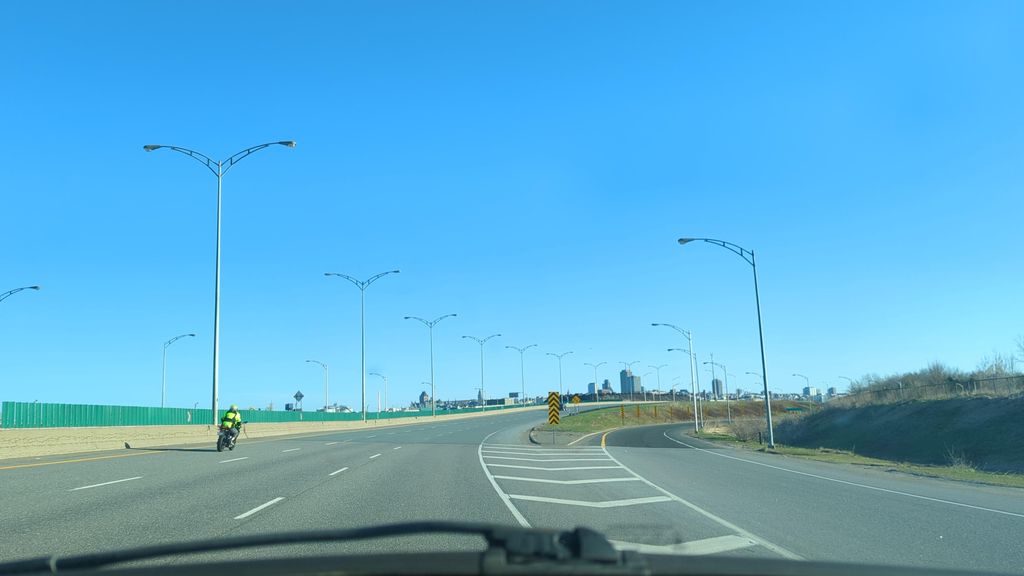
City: quebec_city